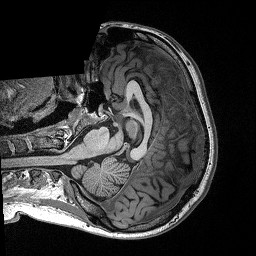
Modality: T1w
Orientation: axial
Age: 26
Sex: male
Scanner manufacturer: siemens
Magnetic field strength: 3 T
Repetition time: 2.4 s
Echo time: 0.03 s